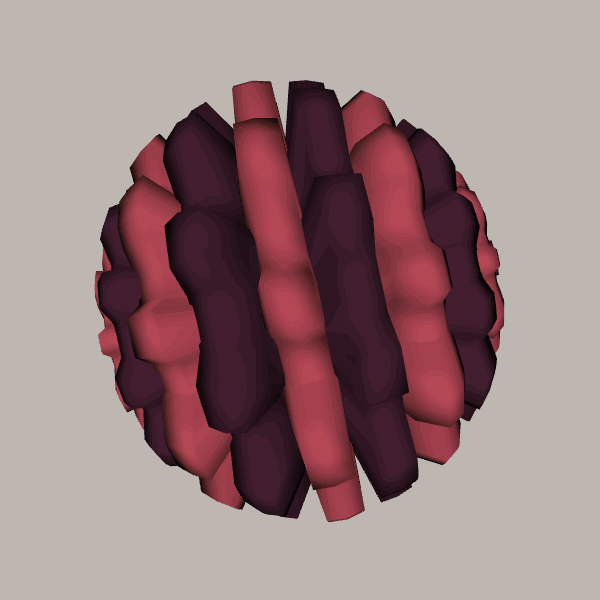
Background: light